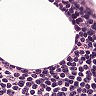
Metastatic tissue present: no